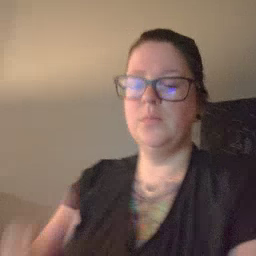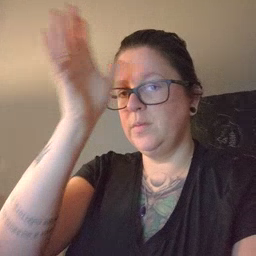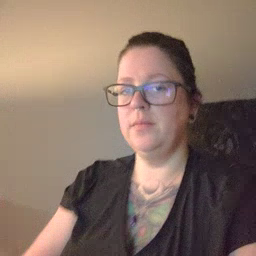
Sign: grandpa